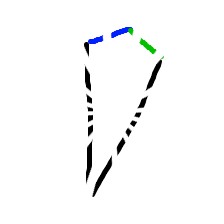
Shape: kite